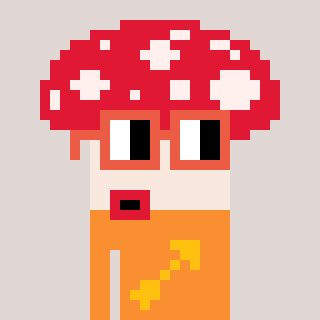
a pixel art character with square orange glasses, a mushroom-shaped head and a orange-colored body on a warm background